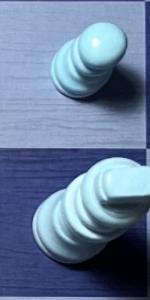
Label: King_White